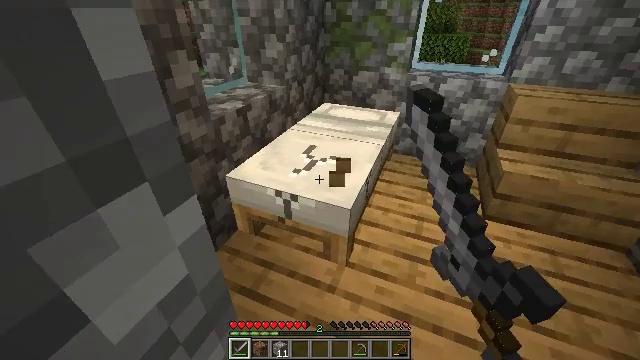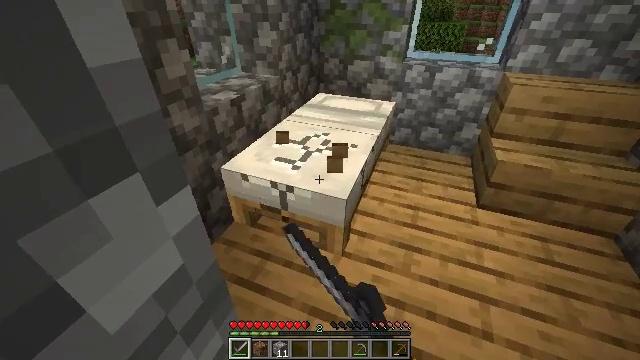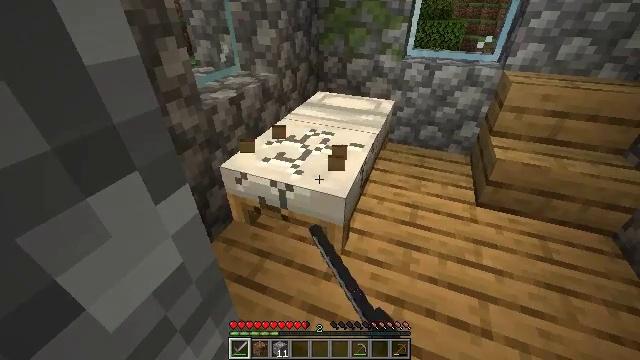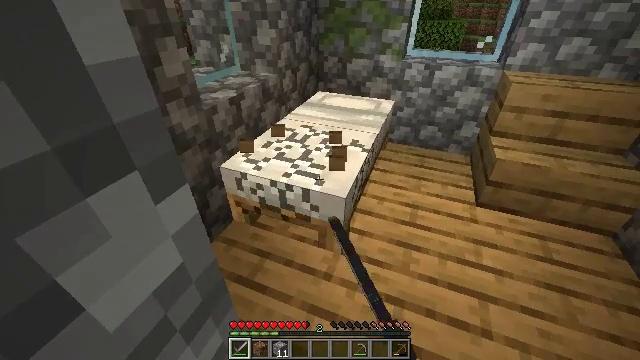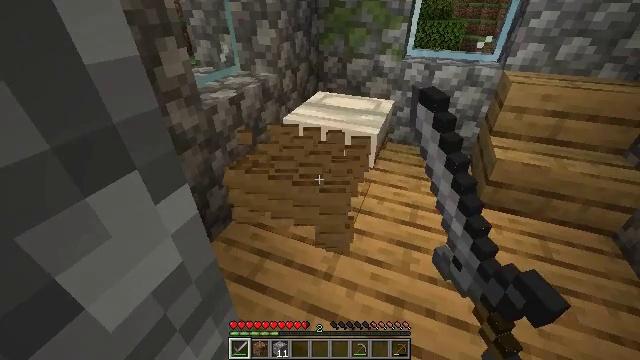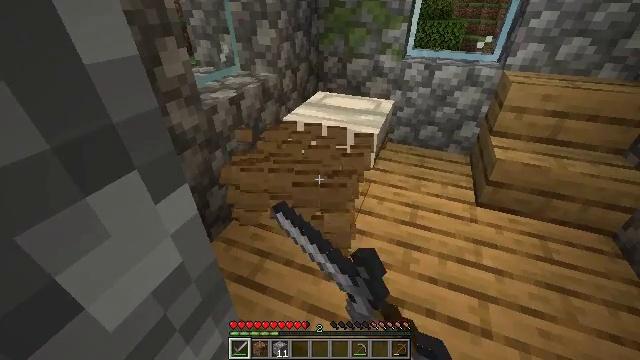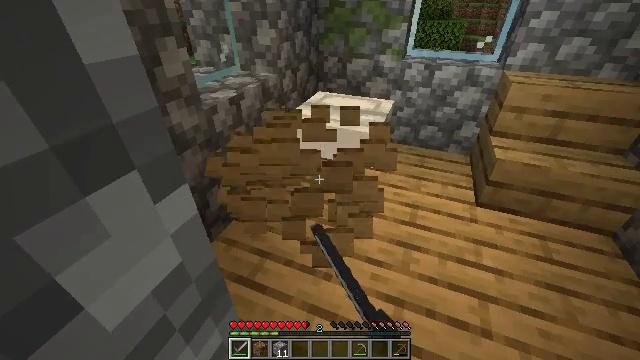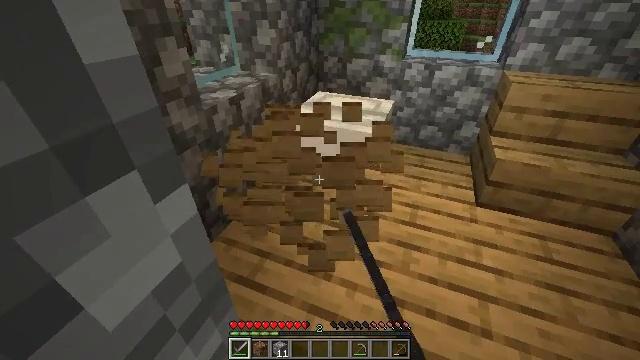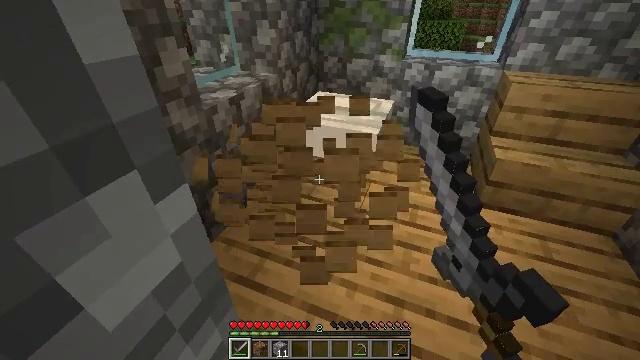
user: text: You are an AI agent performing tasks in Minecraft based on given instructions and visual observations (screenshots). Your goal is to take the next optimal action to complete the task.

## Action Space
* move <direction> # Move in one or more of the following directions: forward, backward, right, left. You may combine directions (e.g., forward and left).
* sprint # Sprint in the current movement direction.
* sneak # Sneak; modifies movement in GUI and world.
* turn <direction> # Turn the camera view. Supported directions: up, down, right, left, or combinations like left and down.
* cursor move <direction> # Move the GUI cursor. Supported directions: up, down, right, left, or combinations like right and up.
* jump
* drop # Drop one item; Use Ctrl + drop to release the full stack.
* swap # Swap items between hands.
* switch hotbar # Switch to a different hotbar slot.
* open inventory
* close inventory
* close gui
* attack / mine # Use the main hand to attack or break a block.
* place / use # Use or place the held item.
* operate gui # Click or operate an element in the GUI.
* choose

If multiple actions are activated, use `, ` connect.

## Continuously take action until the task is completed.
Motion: motion action
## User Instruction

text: Retrieve the white bed for later use.
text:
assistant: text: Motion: turn right and down, attack / mine
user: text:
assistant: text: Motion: attack / mine
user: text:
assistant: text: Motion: attack / mine
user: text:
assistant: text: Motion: attack / mine
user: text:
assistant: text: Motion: attack / mine
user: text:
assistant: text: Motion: attack / mine
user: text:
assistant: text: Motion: attack / mine
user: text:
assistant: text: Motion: attack / mine
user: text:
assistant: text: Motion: attack / mine